Interaction volume radius: 5 \u00c5
Interaction volume height: 50 \u00c5
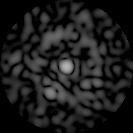
Disorder parameter: 0.8627